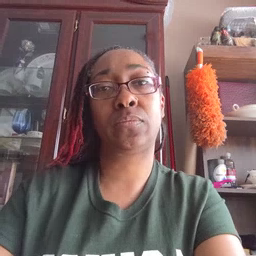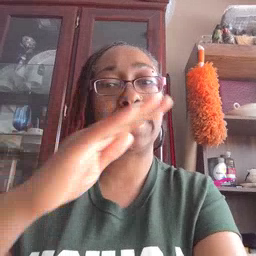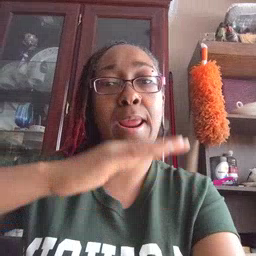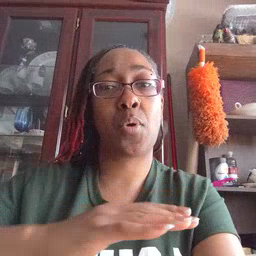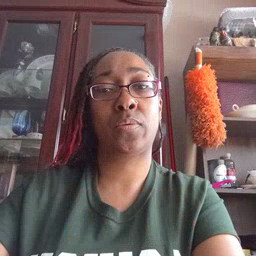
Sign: table